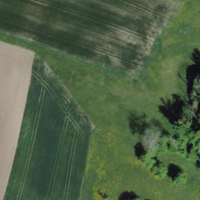
EUNIS habitat code: 24
Species observed at this site:
Clematis vitalba